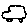
Label: car